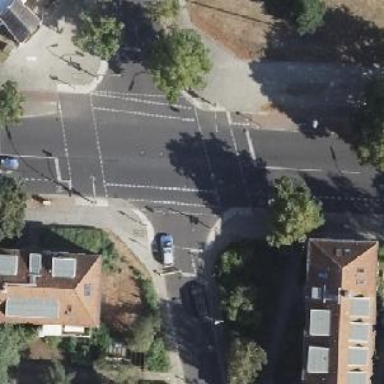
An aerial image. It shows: Secondary road with asphalt surface. It has separate sidewalks on both sides and cycle track on the left.